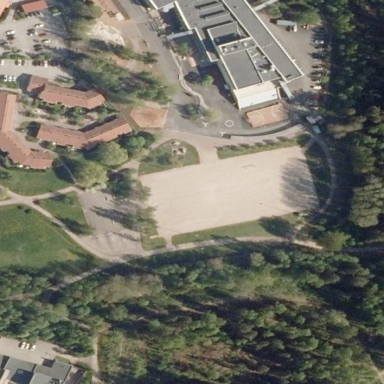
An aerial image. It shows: Multi-sport pitch with fine gravel surface for leisure land activities.